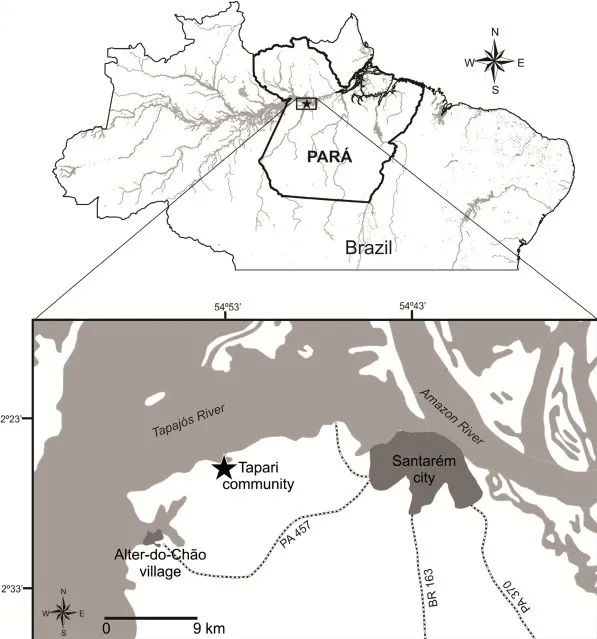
Map of the Para state, in the northern Brazil. Inset emphasizes the hydrographic basin of the Tapajos river. The black star indicates Tapari, where the envenomation provoked by R. amazonicus occurred. Distance is shown on a relative scale bar. The map was created using the free software QGis 2.2.
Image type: radiology (ct)